Question: I'm making a tower defense game and I will have certain markers that have the possibility of being drawn outside the game grid depending on where they are placed. I've been drawing everything on one canvas that is my game class and I was wondering if there was a way I could draw certain things only in a set area (in this case my game grid).
To explain it better, if a circle was to be drawn on the edge of the game grid, id like the overhang to be cut off.
What my gui looks like:

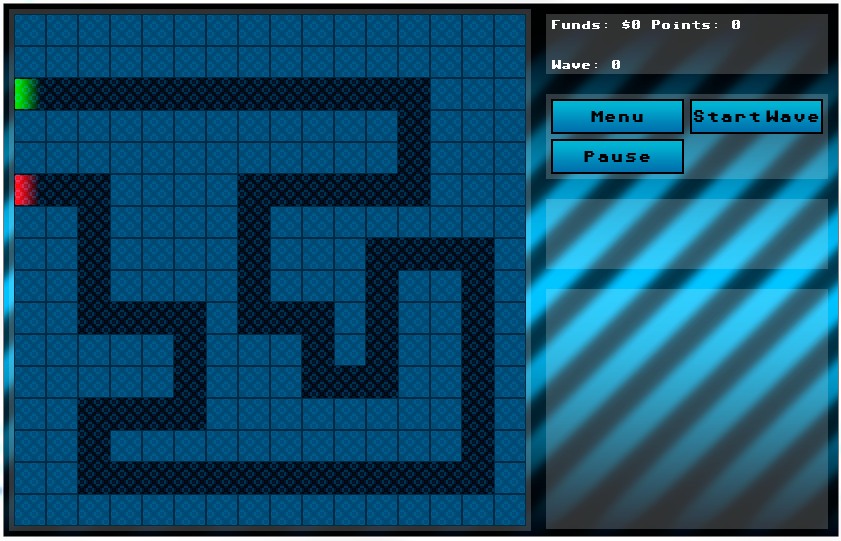
Answer: One way might be to adjust the clipping of the 'Graphics' context. I personally, don't like messing with the clip as it can seriously screw up on you if you're not careful.
Take a look at <URL> for more details

'''
import java.awt.BorderLayout;
import java.awt.Color;
import java.awt.Dimension;
import java.awt.EventQueue;
import java.awt.Graphics;
import java.awt.Graphics2D;
import java.awt.image.BufferedImage;
import java.io.File;
import java.io.IOException;
import java.util.logging.Level;
import java.util.logging.Logger;
import javax.imageio.ImageIO;
import javax.swing.JFrame;
import javax.swing.JPanel;
import javax.swing.UIManager;
import javax.swing.UnsupportedLookAndFeelException;
public class TestClip {
public static void main(String[] args) {
new TestClip();
}
public TestClip() {
EventQueue.invokeLater(new Runnable() {
@Override
public void run() {
try {
UIManager.setLookAndFeel(UIManager.getSystemLookAndFeelClassName());
} catch (ClassNotFoundException | InstantiationException | IllegalAccessException | UnsupportedLookAndFeelException ex) {
}
JFrame frame = new JFrame("Testing");
frame.setDefaultCloseOperation(JFrame.EXIT_ON_CLOSE);
frame.setLayout(new BorderLayout());
frame.add(new TestPane());
frame.pack();
frame.setLocationRelativeTo(null);
frame.setVisible(true);
}
});
}
public class TestPane extends JPanel {
private BufferedImage img;
public TestPane() {
setBackground(Color.BLACK);
try {
img = ImageIO.read(new File("Lurk.png"));
} catch (IOException ex) {
ex.printStackTrace();
}
}
@Override
public Dimension getPreferredSize() {
return new Dimension(400, 400);
}
@Override
protected void paintComponent(Graphics g) {
super.paintComponent(g);
Graphics2D g2d = (Graphics2D) g.create();
g2d.setColor(Color.RED);
g2d.drawRect(100, 100, 200, 200);
g2d.setClip(101, 101, 199, 199);
g2d.drawImage(img, 300 - (img.getWidth() / 2), (getHeight() - img.getHeight()) / 2, this);
g2d.dispose();
}
}
}
'''
Another way might be to generate a transparent 'BufferedImage' to act as a layer, which you can ensure is the correct size you want to restrict the painting to, draw those additional elements onto it and the draw the resulting 'BufferedImage' over the top of the map

'''
import java.awt.BorderLayout;
import java.awt.Color;
import java.awt.Dimension;
import java.awt.EventQueue;
import java.awt.Graphics;
import java.awt.Graphics2D;
import java.awt.image.BufferedImage;
import java.io.File;
import java.io.IOException;
import java.util.logging.Level;
import java.util.logging.Logger;
import javax.imageio.ImageIO;
import javax.swing.JFrame;
import javax.swing.JPanel;
import javax.swing.UIManager;
import javax.swing.UnsupportedLookAndFeelException;
public class TestClip {
public static void main(String[] args) {
new TestClip();
}
public TestClip() {
EventQueue.invokeLater(new Runnable() {
@Override
public void run() {
try {
UIManager.setLookAndFeel(UIManager.getSystemLookAndFeelClassName());
} catch (ClassNotFoundException | InstantiationException | IllegalAccessException | UnsupportedLookAndFeelException ex) {
}
JFrame frame = new JFrame("Testing");
frame.setDefaultCloseOperation(JFrame.EXIT_ON_CLOSE);
frame.setLayout(new BorderLayout());
frame.add(new TestPane());
frame.pack();
frame.setLocationRelativeTo(null);
frame.setVisible(true);
}
});
}
public class TestPane extends JPanel {
private BufferedImage img;
private BufferedImage layer;
public TestPane() {
setBackground(Color.BLACK);
try {
img = ImageIO.read(new File("Lurk.png"));
layer = new BufferedImage(199, 199, BufferedImage.TYPE_INT_ARGB);
Graphics2D g2d = layer.createGraphics();
g2d.drawImage(img,
layer.getWidth() - (img.getWidth() / 2),
(layer.getHeight() - img.getHeight()) / 2,
this);
g2d.dispose();
} catch (IOException ex) {
ex.printStackTrace();
}
}
@Override
public Dimension getPreferredSize() {
return new Dimension(400, 400);
}
@Override
protected void paintComponent(Graphics g) {
super.paintComponent(g);
Graphics2D g2d = (Graphics2D) g.create();
g2d.setColor(Color.RED);
g2d.drawRect(100, 100, 200, 200);
g2d.drawImage(layer, 101, 101, this);
// g2d.setClip(101, 101, 199, 199);
// g2d.drawImage(img, 300 - (img.getWidth() / 2), (getHeight() - img.getHeight()) / 2, this);
g2d.dispose();
}
}
}
'''